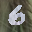
Label: 6